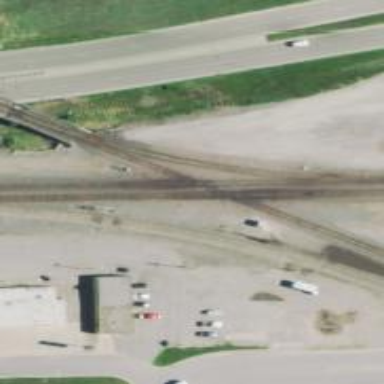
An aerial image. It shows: Railway track.